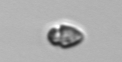
Label: Heterocapsa_rotundata